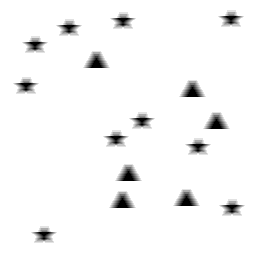
Squares: 0
Triangles: 6
Stars: 10
Total shapes: 16